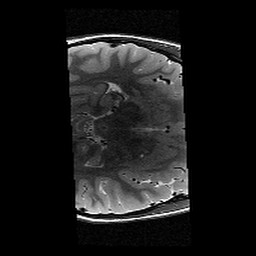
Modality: T2w
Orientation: axial
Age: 12
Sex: female
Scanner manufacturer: siemens
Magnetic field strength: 3 T
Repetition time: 9.23 s
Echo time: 0.067 s